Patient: sex M, age 48
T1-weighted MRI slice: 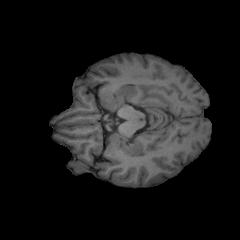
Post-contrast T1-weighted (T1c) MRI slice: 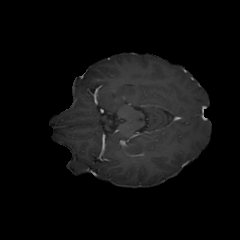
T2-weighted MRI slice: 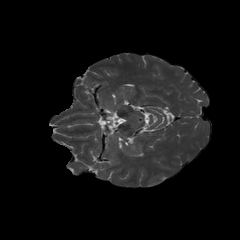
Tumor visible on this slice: no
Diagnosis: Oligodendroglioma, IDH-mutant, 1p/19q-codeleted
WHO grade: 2